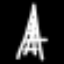
Label: The Eiffel Tower